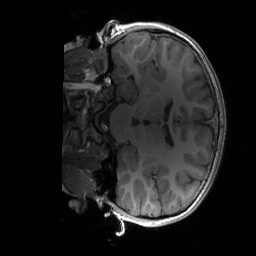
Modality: T1w
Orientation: coronal
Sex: male
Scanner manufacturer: siemens
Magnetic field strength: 3 T
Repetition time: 1.9 s
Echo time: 0.00243 s